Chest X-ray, AP view. Patient: 36 years old, sex F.
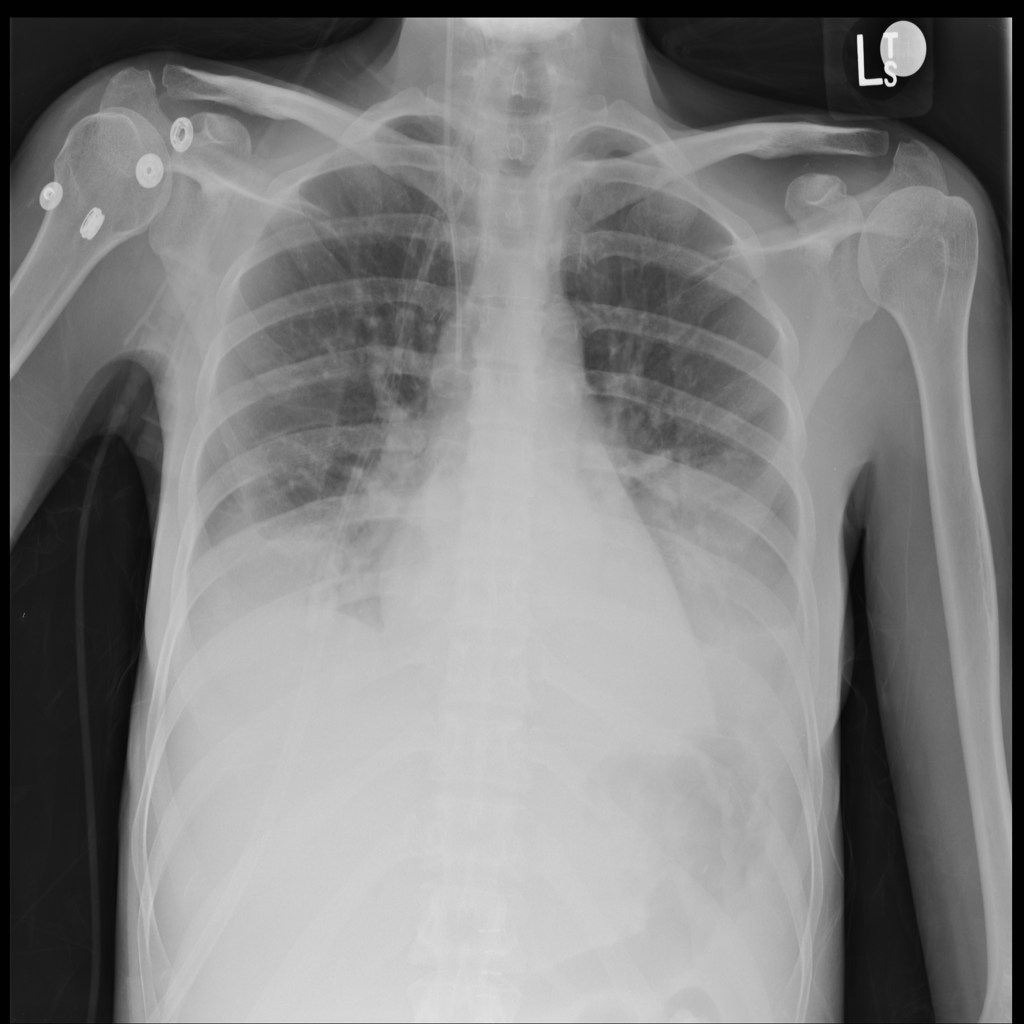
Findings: Effusion